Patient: sex F, age 46
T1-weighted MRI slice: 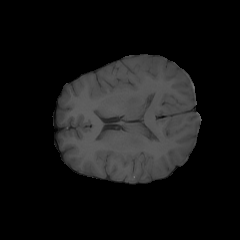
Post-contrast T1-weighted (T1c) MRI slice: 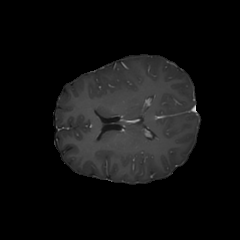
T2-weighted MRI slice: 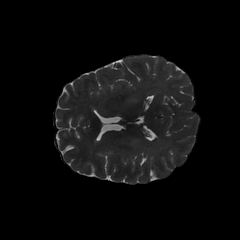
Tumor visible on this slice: no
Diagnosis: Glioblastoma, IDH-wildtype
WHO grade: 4